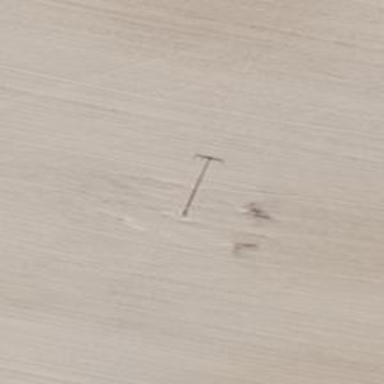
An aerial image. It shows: Minor power line with three cables.